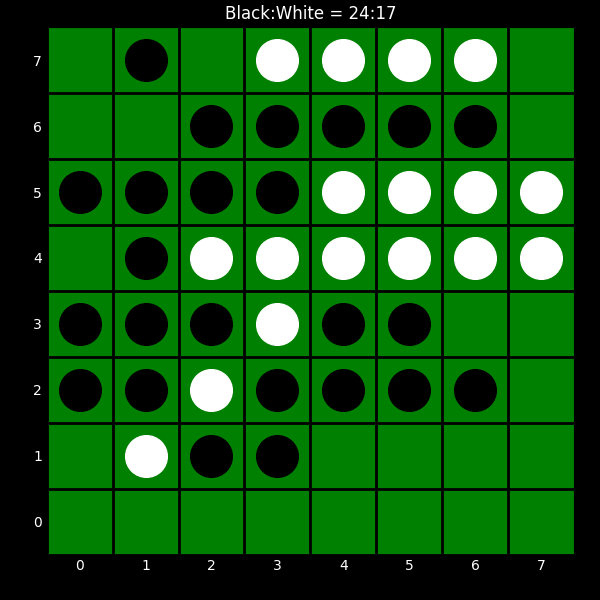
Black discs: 24
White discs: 17